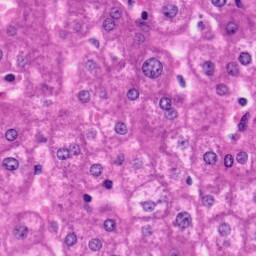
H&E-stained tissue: Liver